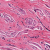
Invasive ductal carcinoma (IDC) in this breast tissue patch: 0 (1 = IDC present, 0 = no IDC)